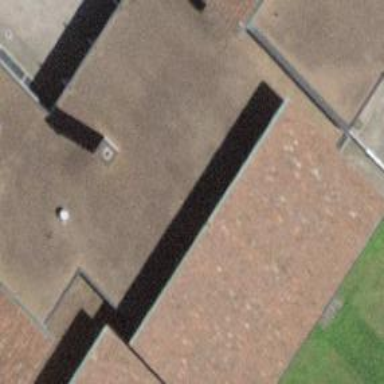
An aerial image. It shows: Library.